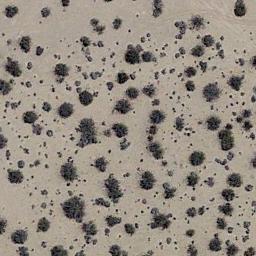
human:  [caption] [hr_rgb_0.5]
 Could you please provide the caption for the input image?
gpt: Some chaparrals of different sizes grow in the desert .

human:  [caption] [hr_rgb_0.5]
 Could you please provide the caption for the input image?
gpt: The chaparral is consist of some bushes on the white desert .

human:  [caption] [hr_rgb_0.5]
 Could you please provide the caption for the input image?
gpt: There are several trees and some weeds in this desert .

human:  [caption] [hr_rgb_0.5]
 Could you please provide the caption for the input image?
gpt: Chaparral is evenly distributed on the sand .

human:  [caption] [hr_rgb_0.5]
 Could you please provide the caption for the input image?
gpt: The vegetation in the chaparral is approximately the same size .